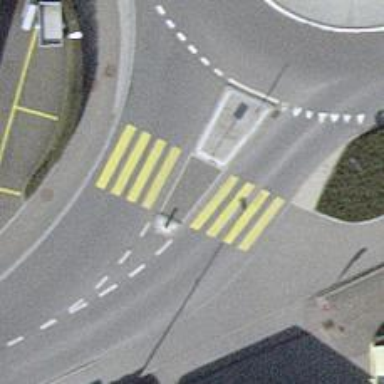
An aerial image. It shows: Uncontrolled zebra crossing with pedestrian island.